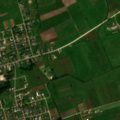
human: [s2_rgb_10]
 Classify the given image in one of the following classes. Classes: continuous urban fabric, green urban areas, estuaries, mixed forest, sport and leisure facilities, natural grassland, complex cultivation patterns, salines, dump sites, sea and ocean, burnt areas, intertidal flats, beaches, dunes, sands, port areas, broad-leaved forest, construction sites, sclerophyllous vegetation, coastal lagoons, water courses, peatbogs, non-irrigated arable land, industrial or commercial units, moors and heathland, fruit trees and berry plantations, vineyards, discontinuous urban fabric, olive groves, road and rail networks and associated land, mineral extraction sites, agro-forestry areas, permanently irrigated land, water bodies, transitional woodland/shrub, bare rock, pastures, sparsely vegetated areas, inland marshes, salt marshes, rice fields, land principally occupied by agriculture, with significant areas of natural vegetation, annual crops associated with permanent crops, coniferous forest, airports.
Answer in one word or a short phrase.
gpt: discontinuous urban fabric, non-irrigated arable land, pastures, complex cultivation patterns